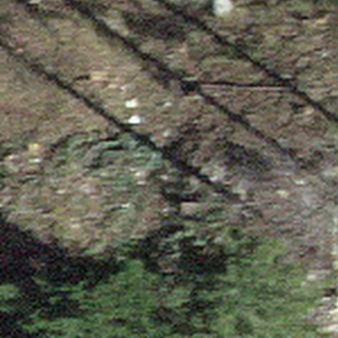
Label: other